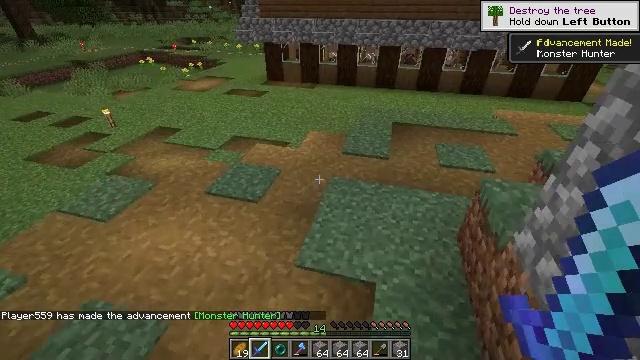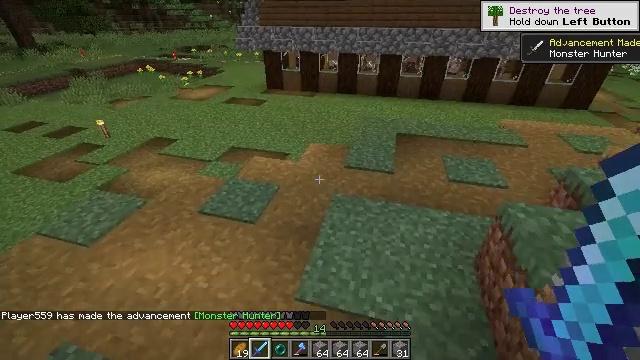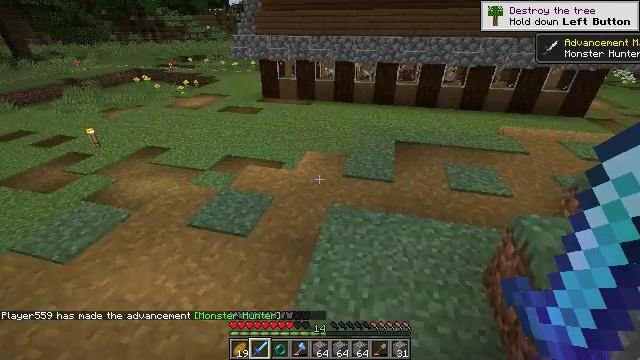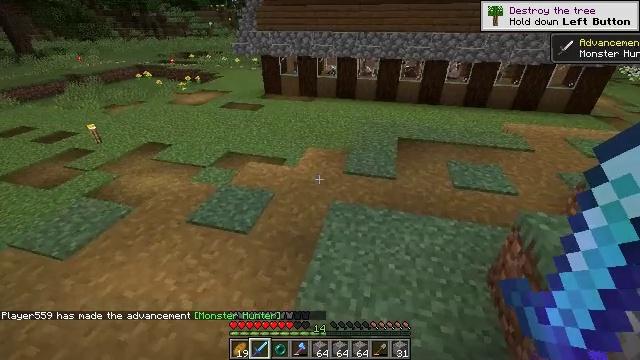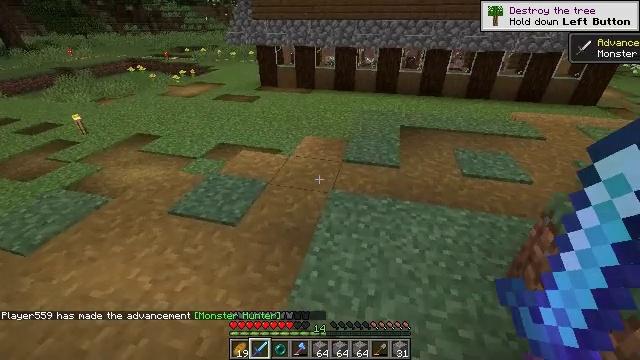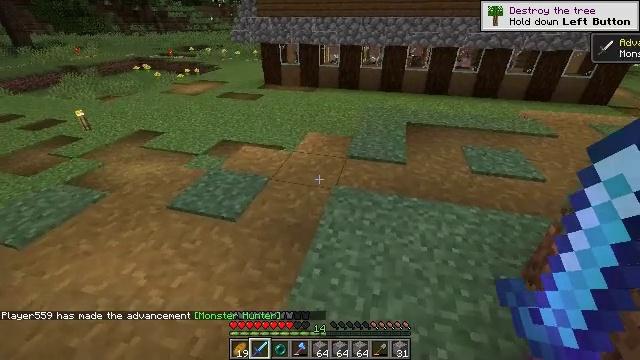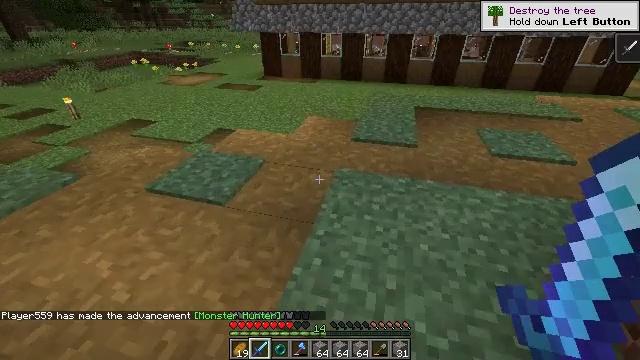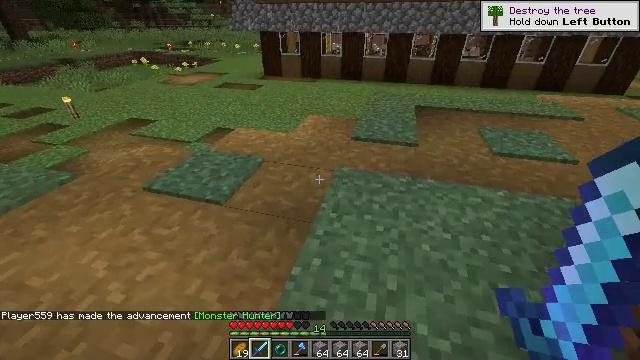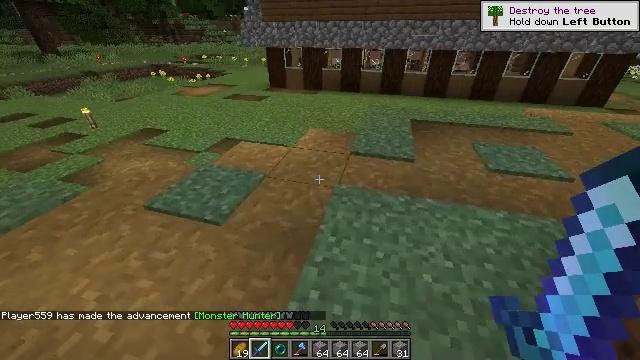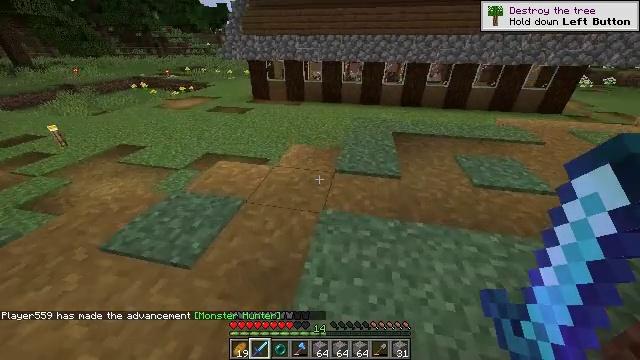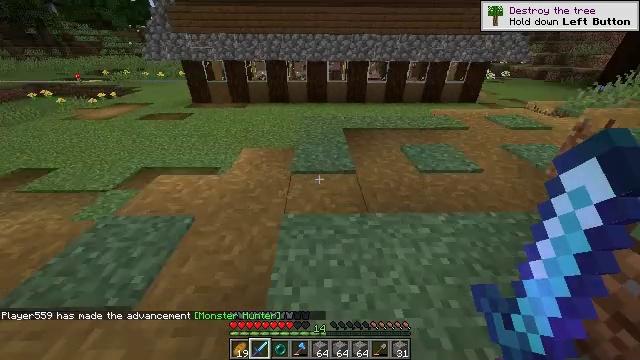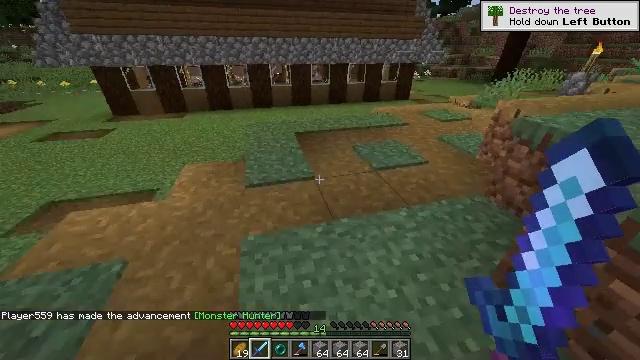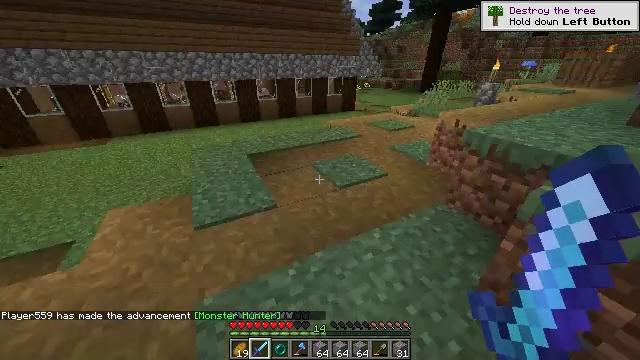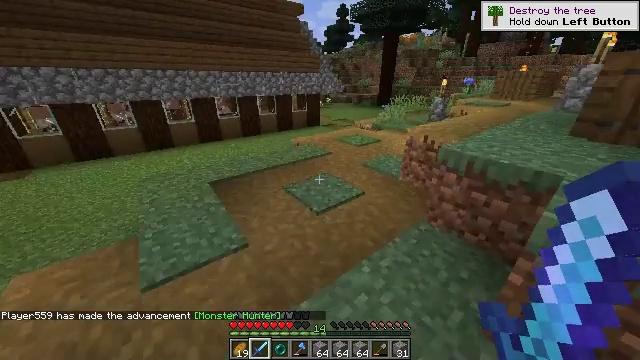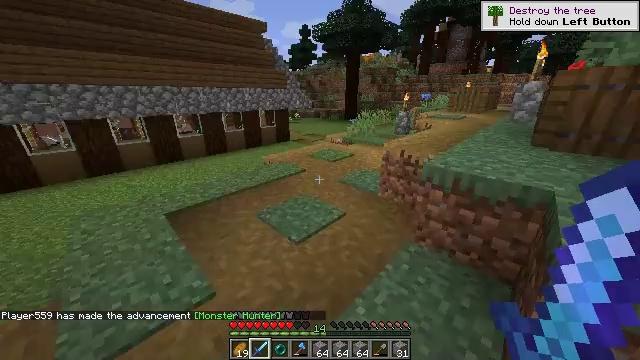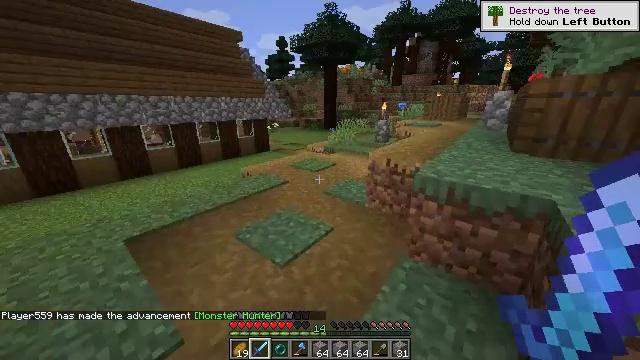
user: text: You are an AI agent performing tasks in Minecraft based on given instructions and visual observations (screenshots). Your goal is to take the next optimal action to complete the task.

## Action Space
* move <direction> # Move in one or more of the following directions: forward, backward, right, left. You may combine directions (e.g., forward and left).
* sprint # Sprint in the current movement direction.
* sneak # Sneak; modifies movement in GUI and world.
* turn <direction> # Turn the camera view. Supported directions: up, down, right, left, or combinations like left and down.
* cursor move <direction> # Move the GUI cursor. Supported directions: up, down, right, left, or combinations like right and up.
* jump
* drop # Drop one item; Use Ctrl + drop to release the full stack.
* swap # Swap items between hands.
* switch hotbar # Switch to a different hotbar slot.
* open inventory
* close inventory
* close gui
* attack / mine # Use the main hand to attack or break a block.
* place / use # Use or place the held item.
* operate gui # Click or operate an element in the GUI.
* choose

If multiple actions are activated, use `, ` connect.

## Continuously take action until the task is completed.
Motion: motion action
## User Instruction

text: Gather the torch from its position.
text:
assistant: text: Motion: move forward, turn up
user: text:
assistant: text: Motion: move forward, turn up
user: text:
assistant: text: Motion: move forward
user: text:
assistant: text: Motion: move forward
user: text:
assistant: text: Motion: move forward
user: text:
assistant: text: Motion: move forward, sprint
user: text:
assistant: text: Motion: move forward, sprint
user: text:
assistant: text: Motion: move forward, sprint
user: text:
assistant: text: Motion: move forward, turn right
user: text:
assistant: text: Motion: move forward, turn right
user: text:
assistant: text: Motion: move forward, turn right
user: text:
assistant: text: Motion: move forward, turn right and up
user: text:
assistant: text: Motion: move forward, turn right and up
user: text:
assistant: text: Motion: move forward, turn right and up
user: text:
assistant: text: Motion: move forward, turn right and up
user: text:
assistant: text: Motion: move forward, turn right and up
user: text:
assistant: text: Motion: move forward, turn right
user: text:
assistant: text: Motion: move forward, turn right and up
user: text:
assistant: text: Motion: move forward, turn right
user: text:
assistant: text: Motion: move forward
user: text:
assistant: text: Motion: move forward
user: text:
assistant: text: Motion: move forward
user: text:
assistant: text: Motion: move forward
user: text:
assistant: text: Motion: move forward, jump
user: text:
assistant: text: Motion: move forward, jump
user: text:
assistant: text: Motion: move forward, turn right, jump
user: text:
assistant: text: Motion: move forward, turn right, jump
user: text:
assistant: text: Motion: move forward, turn right, jump
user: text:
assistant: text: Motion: move forward, turn right, jump
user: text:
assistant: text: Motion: move forward, turn right, jump